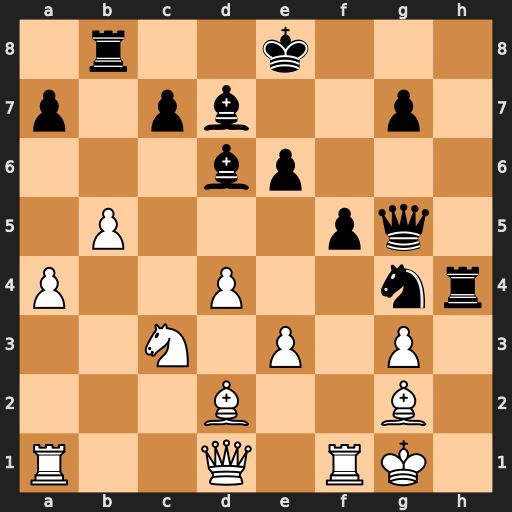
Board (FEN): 1r2k3/p1pb2p1/3bp3/1P3pq1/P2P2nr/2N1P1P1/3B2B1/R2Q1RK1
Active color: w
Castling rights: -
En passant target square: -
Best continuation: gxh4 Bh2+ Kh1 Qxh4 Rf3 Bg3+ Kg1